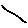
Label: line